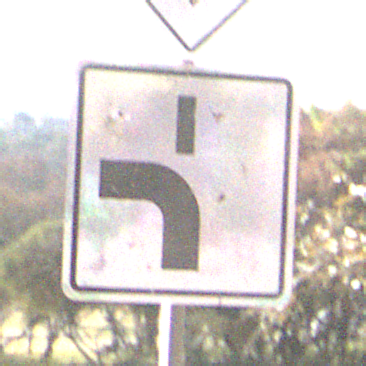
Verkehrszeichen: VerlaufVorfahrtsstrasse5
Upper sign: Vorfahrtsstrasse
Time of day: SunriseSunset
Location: Outdoor (Nature)
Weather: Clear
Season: NotSpecified
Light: Natural